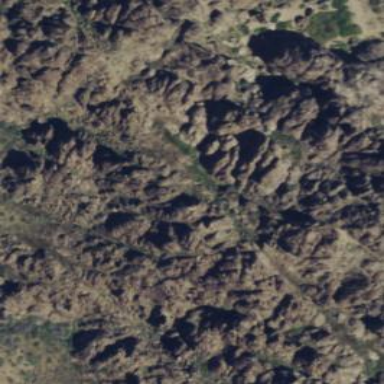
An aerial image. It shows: Landscape dominated by bare rock.